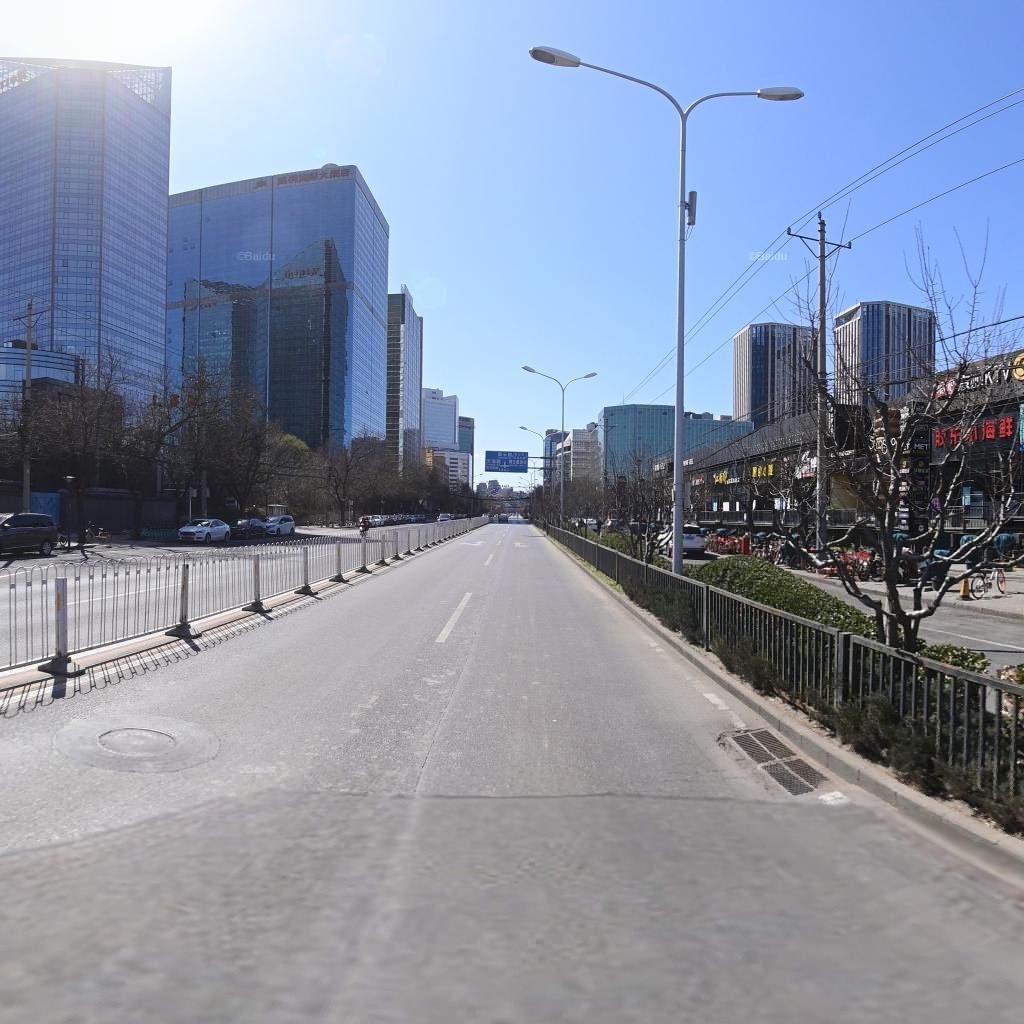
Region: Chaoyang
Road damage annotations: longitudinal crack, manhole cover